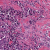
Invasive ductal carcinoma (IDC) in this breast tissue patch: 1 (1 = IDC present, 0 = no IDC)